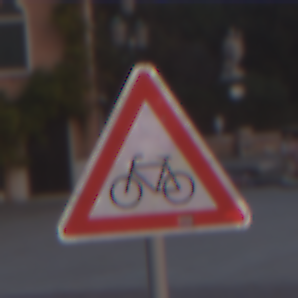
Verkehrszeichen: RadverkehrRechts
Umgebung: Outdoor, Urban
Tageszeit: SunriseSunset
Wetter: Clear
Licht: Natural
Jahreszeit: NotSpecified
Kontrast: MediumContrast